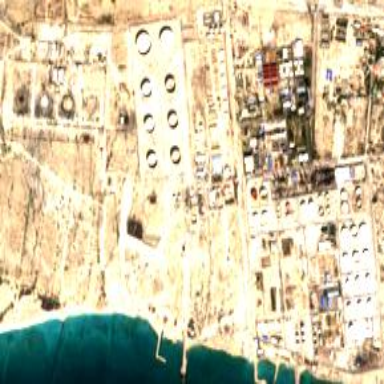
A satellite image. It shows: Industrial area with refinery.